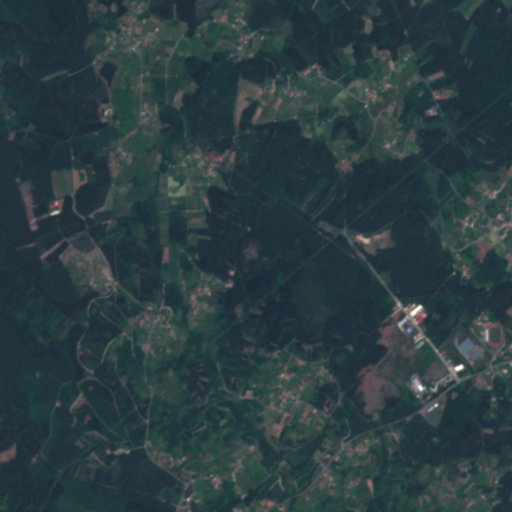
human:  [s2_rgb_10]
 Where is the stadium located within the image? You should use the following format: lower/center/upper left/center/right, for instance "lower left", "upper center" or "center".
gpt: The stadium is located in the lower right of the image.
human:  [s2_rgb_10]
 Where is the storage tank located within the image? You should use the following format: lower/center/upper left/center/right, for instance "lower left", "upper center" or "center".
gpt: The storage tank is located in the lower left of the image.
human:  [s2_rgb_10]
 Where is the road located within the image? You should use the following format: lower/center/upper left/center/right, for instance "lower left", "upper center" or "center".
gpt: There is no road in the image.